Interaction volume radius: 5 \u00c5
Interaction volume height: 25 \u00c5
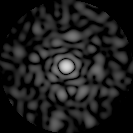
Disorder parameter: 0.8537